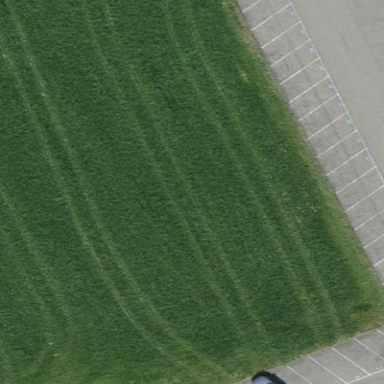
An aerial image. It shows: Street side parking area.